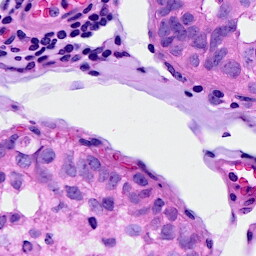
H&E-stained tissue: Breast